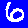
Digit: 6